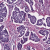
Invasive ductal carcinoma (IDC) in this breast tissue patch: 1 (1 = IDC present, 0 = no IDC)